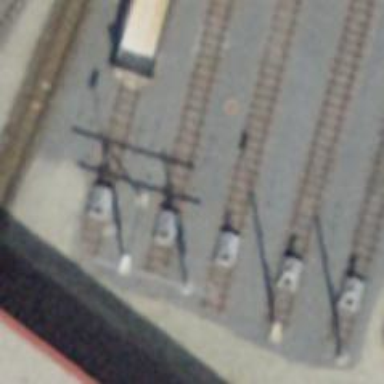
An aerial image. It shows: Railway buffer stop.